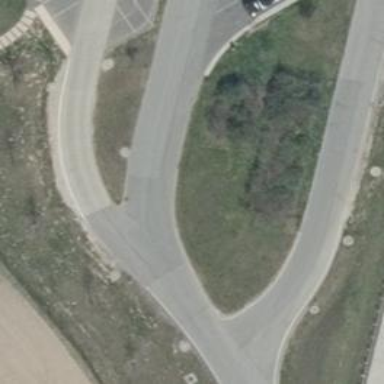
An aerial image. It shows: Asphalt parking aisle road for service vehicles.